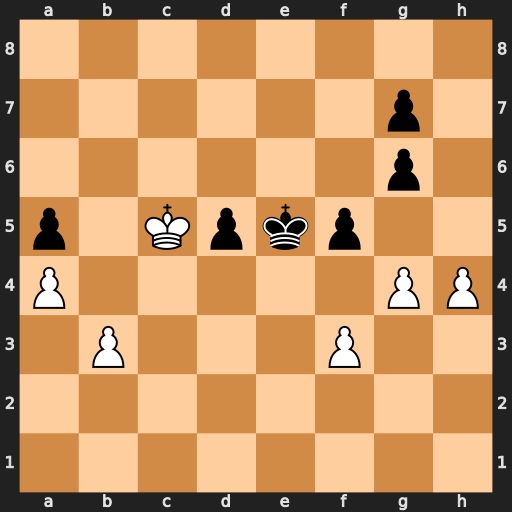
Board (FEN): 8/6p1/6p1/p1Kpkp2/P5PP/1P3P2/8/8
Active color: w
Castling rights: -
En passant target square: -
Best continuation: gxf5 gxf5 b4 axb4 Kxb4